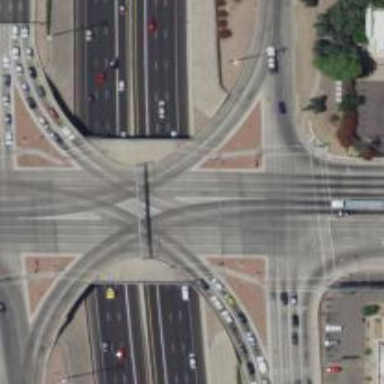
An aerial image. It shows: Secondary link road crossing over bridge.